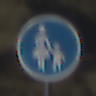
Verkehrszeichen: Gehweg
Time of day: MorningAfternoon
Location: Outdoor (Nature)
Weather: PartlyCloudy
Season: NotSpecified
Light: Natural